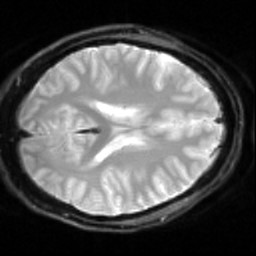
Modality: inplaneT2
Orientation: axial
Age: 28
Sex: male